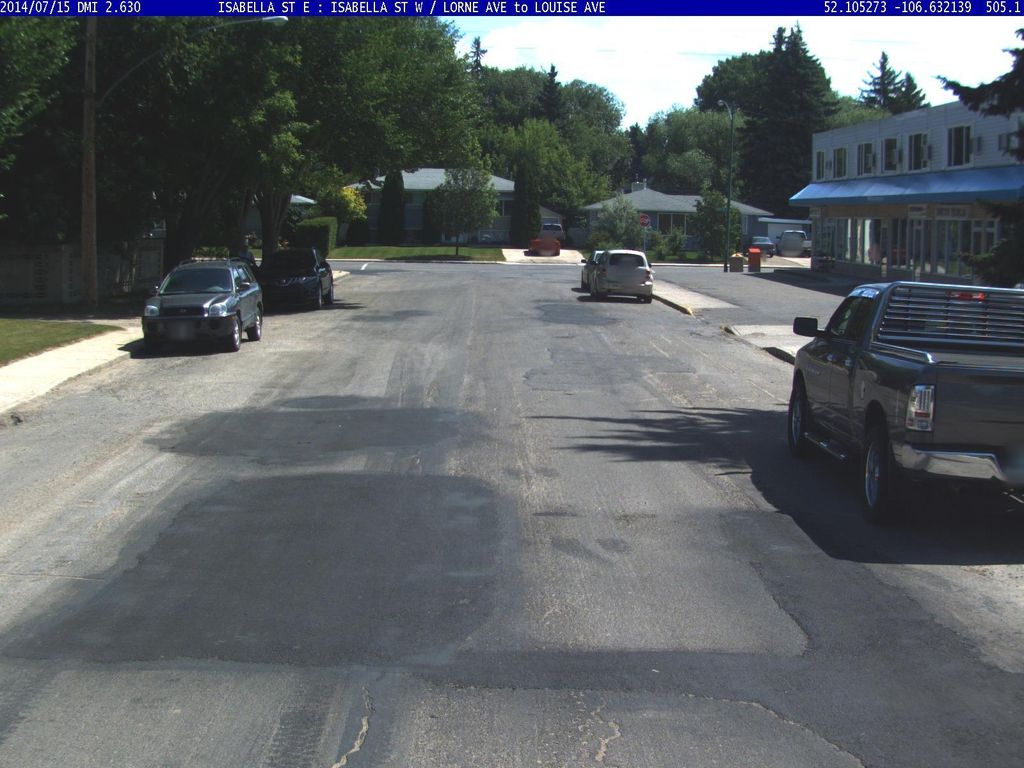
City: saskatoon